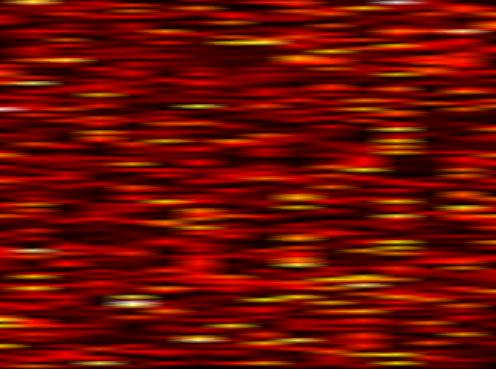
Label: WOLA